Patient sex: M
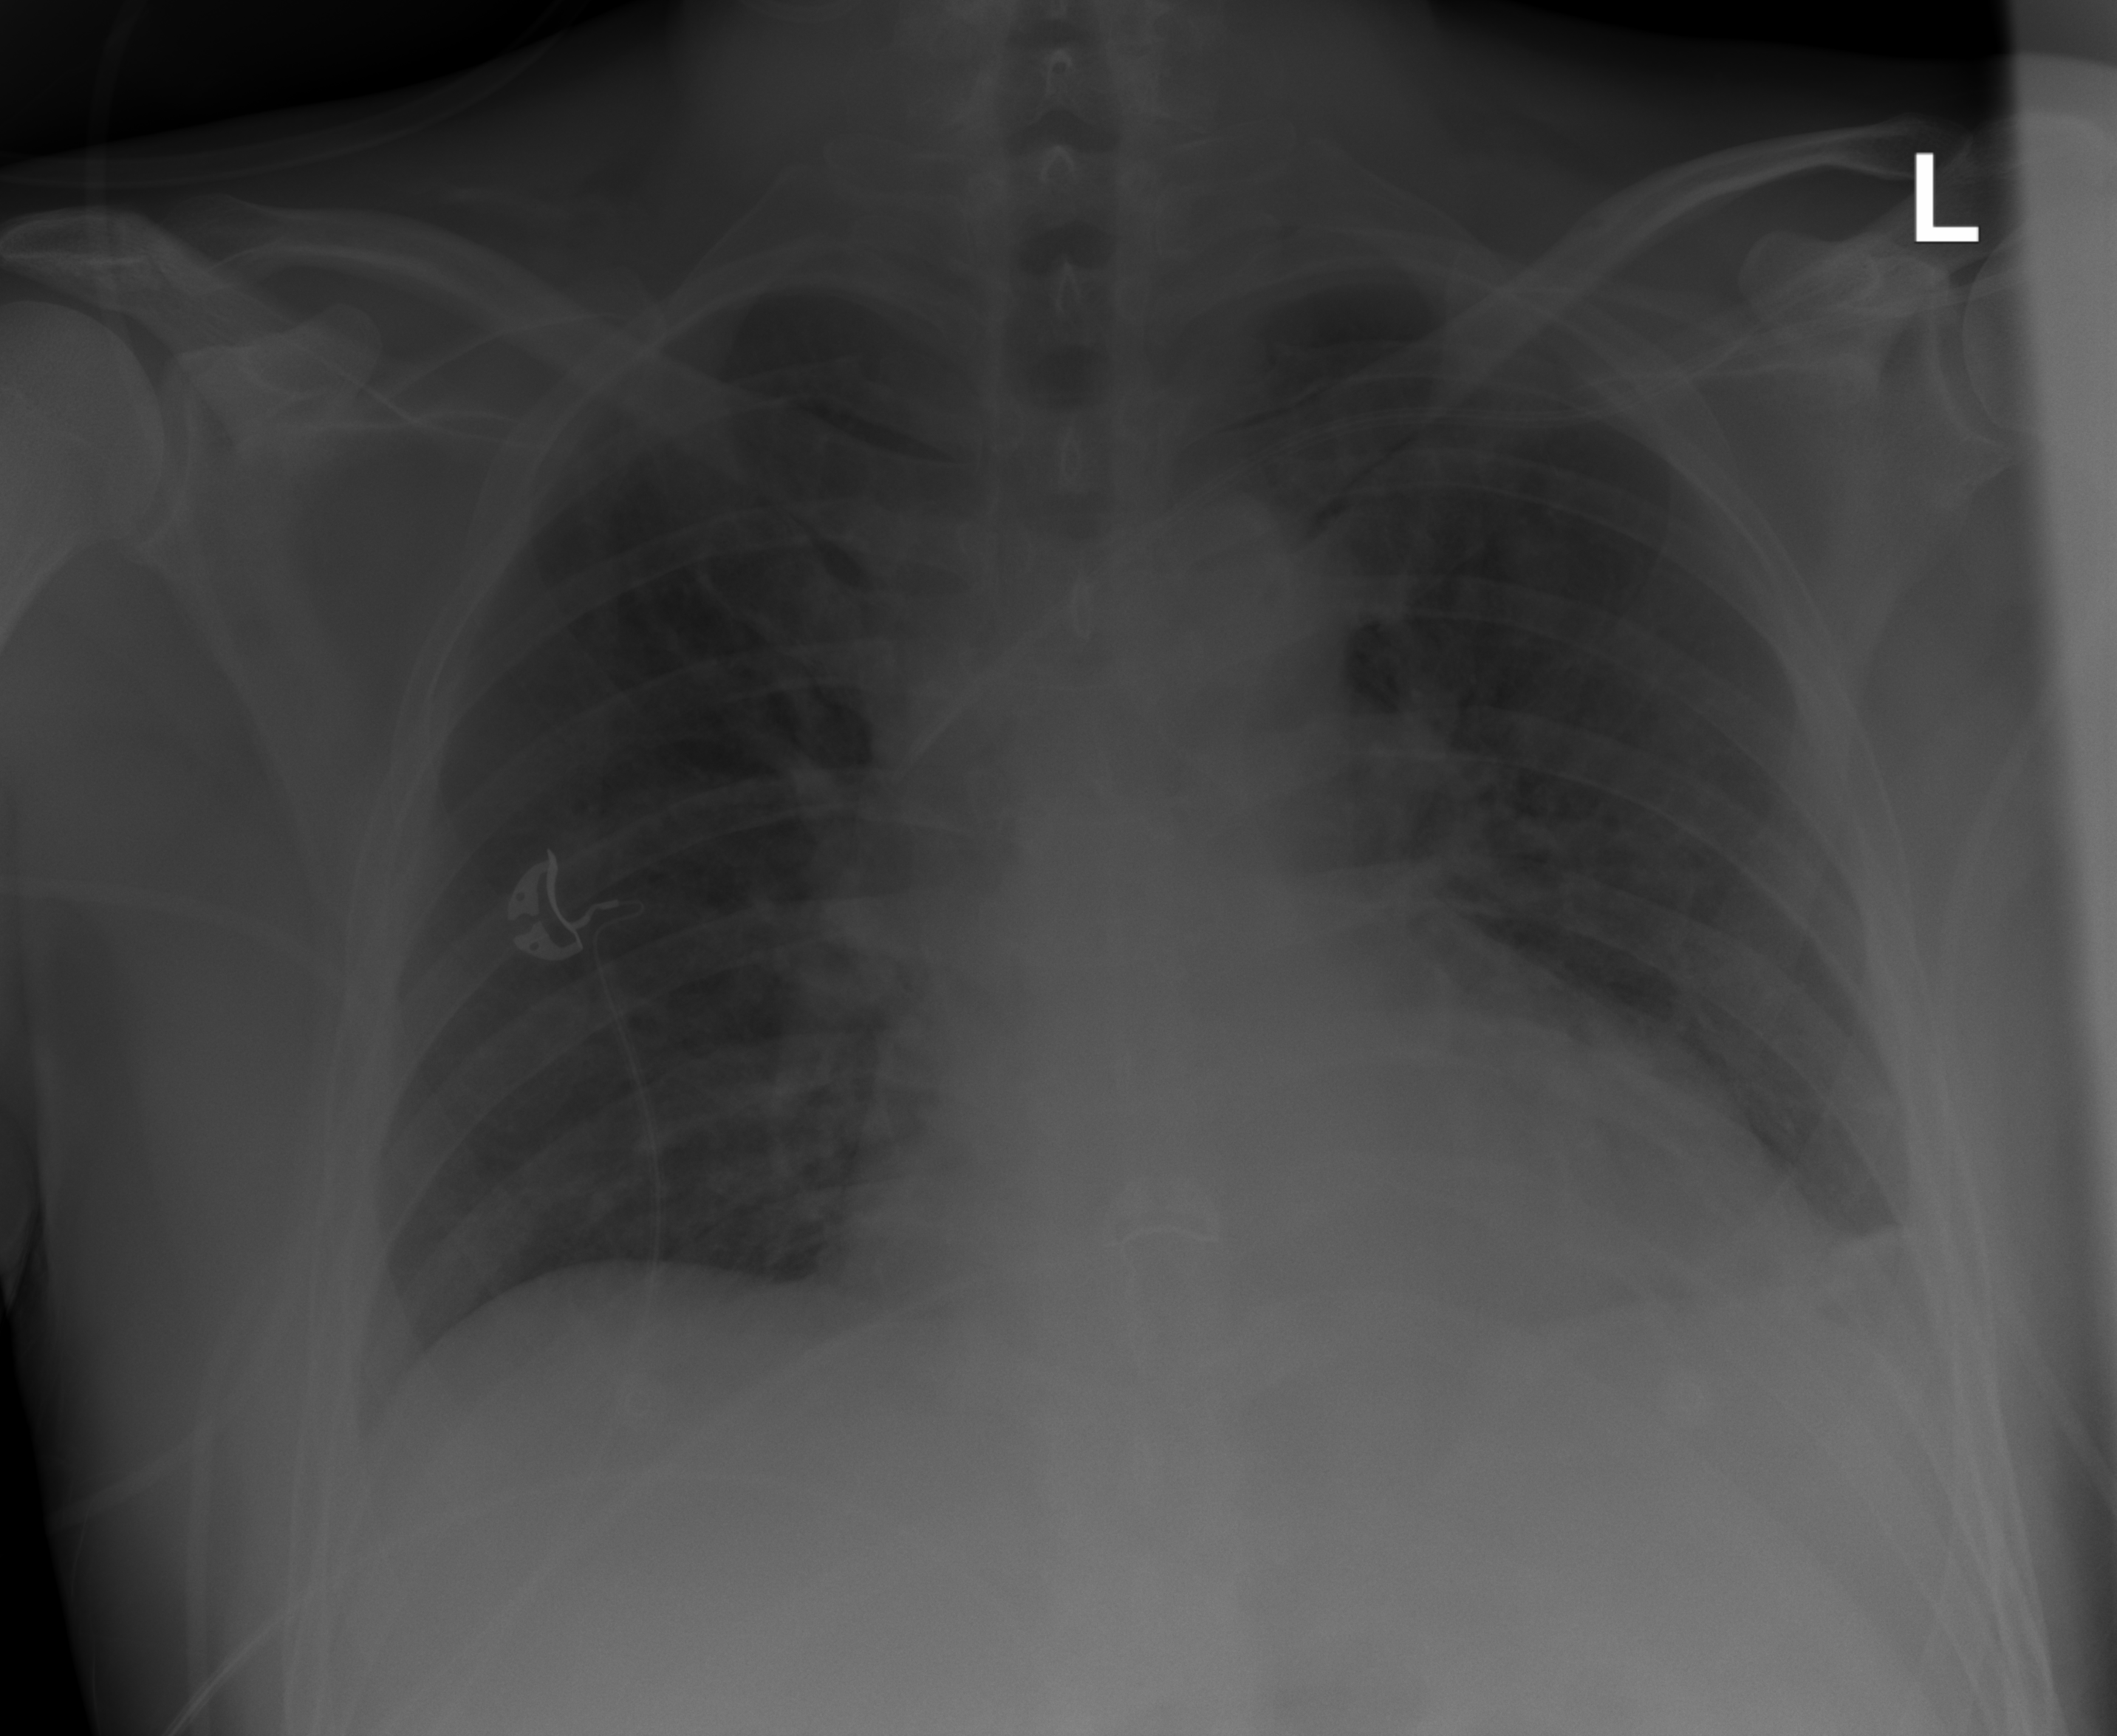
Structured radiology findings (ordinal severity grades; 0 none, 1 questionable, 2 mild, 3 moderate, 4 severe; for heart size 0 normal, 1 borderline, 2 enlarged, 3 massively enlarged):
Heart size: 2
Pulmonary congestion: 2
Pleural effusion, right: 0
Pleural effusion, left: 0
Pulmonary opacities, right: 0
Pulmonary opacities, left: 0
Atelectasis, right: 0
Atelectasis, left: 2